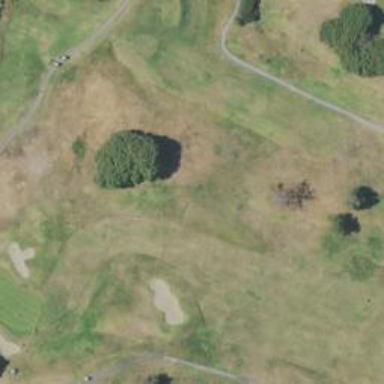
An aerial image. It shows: View of golf hole.